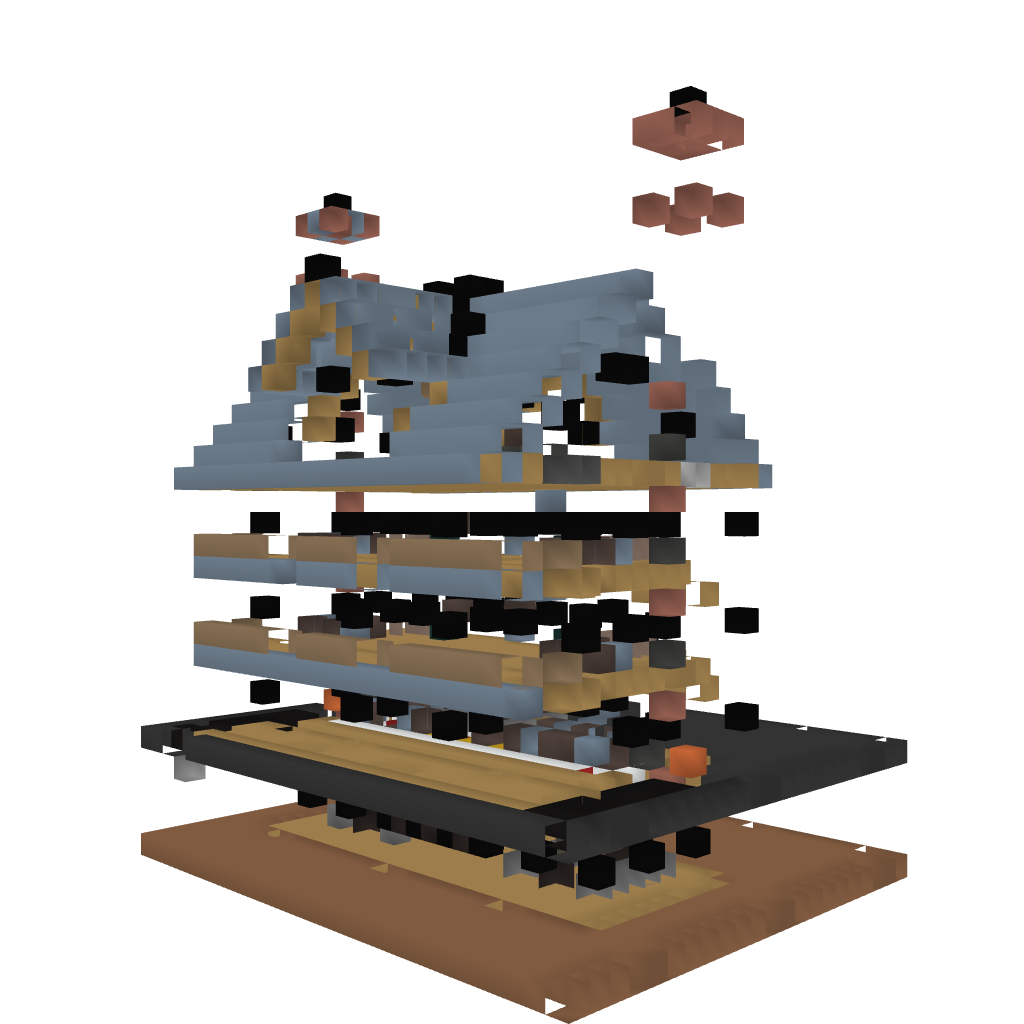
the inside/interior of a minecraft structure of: Four Room Inn